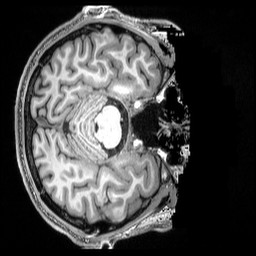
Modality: T1w
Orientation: axial
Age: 21
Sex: male